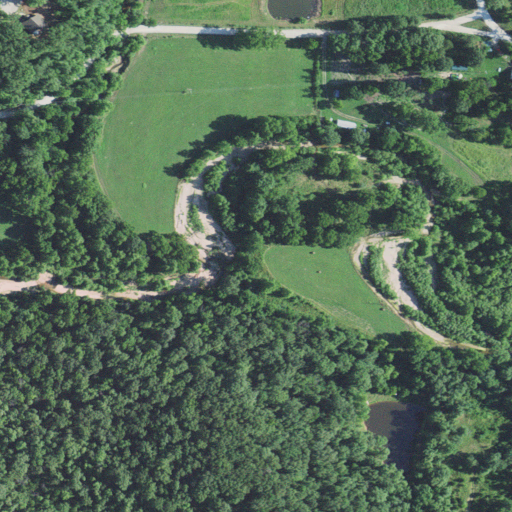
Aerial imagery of valley in Missouri named Vaughn Hollow containing deciduous forest, pasture, open development, and woody wetlands